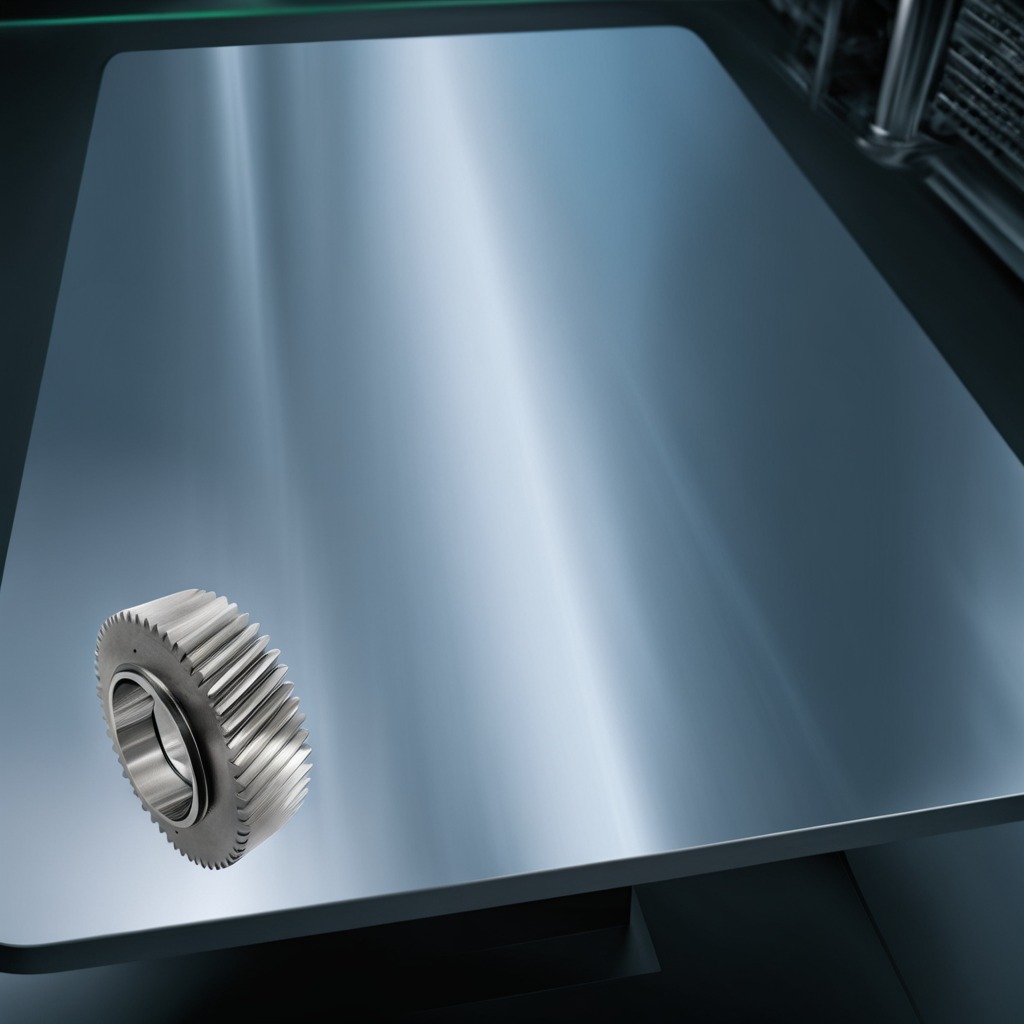
A steel gear with teeth is lying on a metal table in a machine shop under fluorescent lights.